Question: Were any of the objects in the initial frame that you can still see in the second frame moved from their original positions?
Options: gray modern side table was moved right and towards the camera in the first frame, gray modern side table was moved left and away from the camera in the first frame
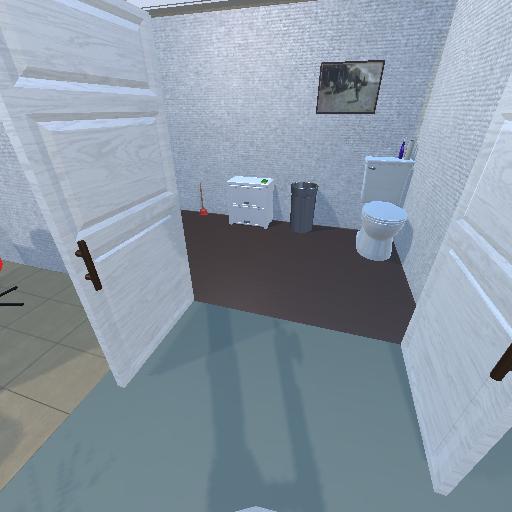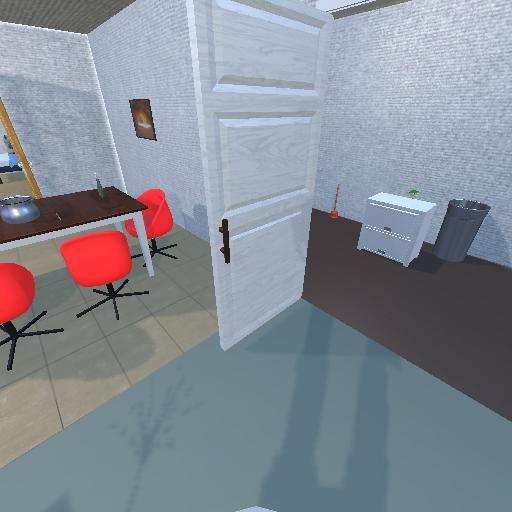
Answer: gray modern side table was moved right and towards the camera in the first frame